Interaction volume radius: 5 \u00c5
Interaction volume height: 10 \u00c5
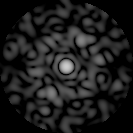
Disorder parameter: 0.8113